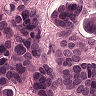
Metastatic tissue present: yes